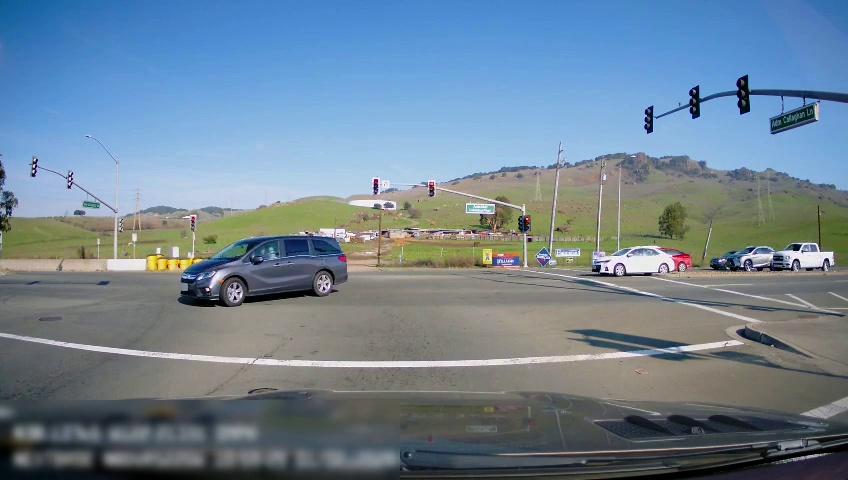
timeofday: Day
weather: Sunny
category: Drivable Space
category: Vehicles | SUV
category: Vehicles | Car
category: Vehicles | SUV
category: Vehicles | Car
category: Vehicles | Van
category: Vehicles | Car
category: Vehicles | Truck
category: Lanes | Opposite Lane
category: Traffic | Lights
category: Traffic | Lights
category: Traffic | Lights
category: Traffic | Lights
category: Traffic | Lights
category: Traffic | Lights
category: Traffic | Lights
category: Traffic | Signs
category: Traffic | Lights
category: Traffic | Lights
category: Traffic | Signs
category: Traffic | Lights
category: Traffic | Lights
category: Traffic | Signs